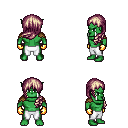
a pixel art fantasy rpg character, male body template, orc, green skin, leather shoulder armor, white pants, white blonde left-swept hairstyle, gold gloves, four views (front, back, left, right), 2x2 character sprite sheet, small pixel art, hard edges, no anti-aliasing